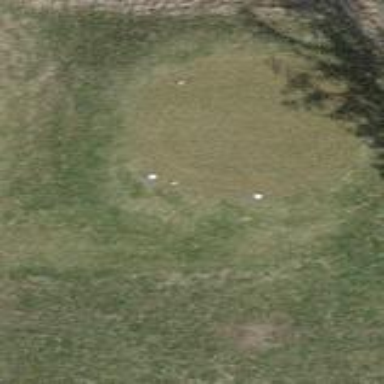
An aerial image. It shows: Golf tee on grassy land.